Aerial crown-view tile of a tropical tree (Barro Colorado Island, Panama), acquired 20250217:
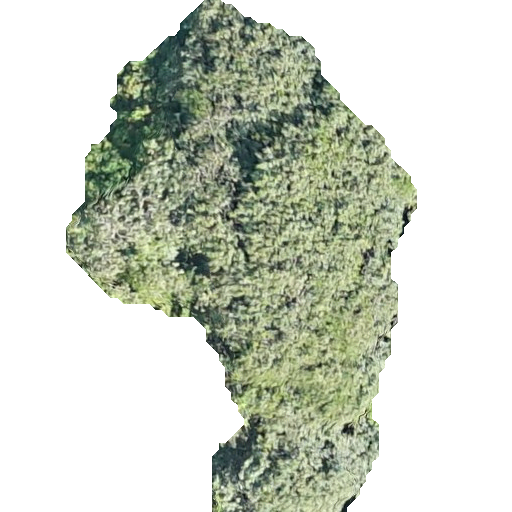
Species: Apeiba membranacea
GBIF accepted scientific name: Apeiba membranacea
Crown area: 165.976 m²